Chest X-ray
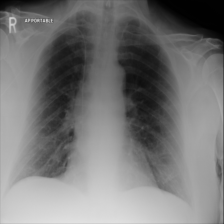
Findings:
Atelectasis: negative
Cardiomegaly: negative
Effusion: negative
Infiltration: negative
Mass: negative
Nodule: negative
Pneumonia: negative
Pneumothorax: negative
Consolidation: negative
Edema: negative
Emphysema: negative
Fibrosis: negative
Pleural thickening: negative
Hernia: negative